Interaction volume radius: 5 \u00c5
Interaction volume height: 30 \u00c5
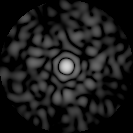
Disorder parameter: 0.7996